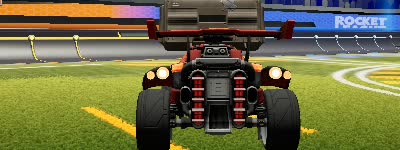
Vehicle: octane